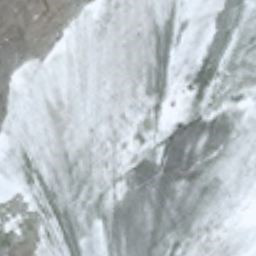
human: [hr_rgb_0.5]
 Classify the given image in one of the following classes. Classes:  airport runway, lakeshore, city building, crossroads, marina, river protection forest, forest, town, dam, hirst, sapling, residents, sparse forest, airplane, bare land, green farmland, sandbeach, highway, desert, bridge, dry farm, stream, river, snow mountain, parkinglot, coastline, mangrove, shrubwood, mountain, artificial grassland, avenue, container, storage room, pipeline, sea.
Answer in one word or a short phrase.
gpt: snow mountain